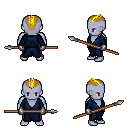
a pixel art fantasy rpg character, male body template, dark elf, purple skin, blue robe, red pants, blonde short mohawk hairstyle, metal gloves, spear, four views (front, back, left, right), 2x2 character sprite sheet, small pixel art, hard edges, no anti-aliasing